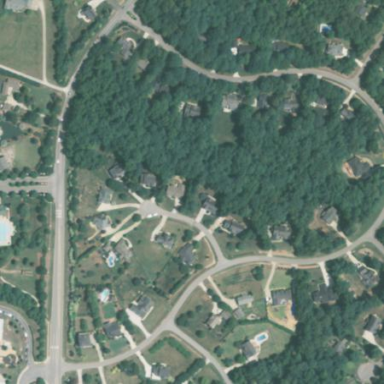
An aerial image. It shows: Residential area within neighborhood.